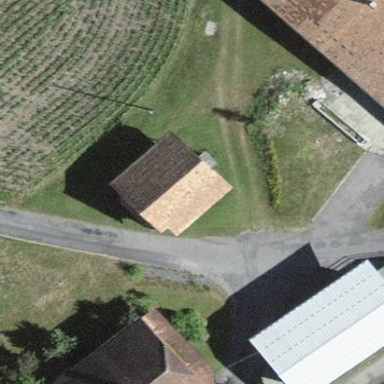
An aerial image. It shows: Barn.